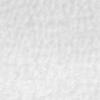
Label: no_change